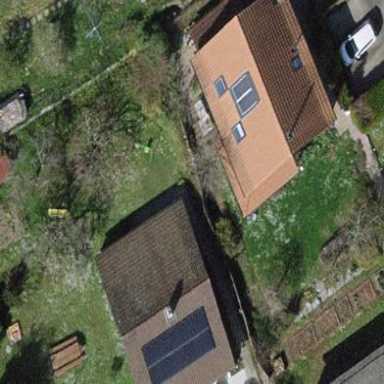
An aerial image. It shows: Simple and straightforward house.